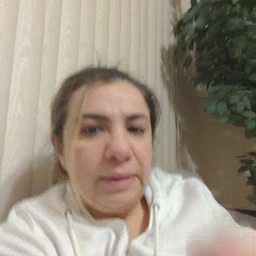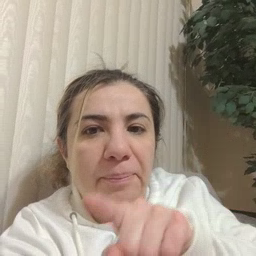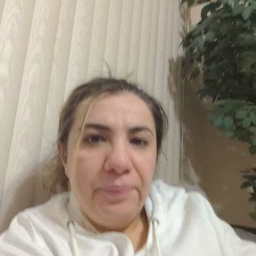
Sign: same